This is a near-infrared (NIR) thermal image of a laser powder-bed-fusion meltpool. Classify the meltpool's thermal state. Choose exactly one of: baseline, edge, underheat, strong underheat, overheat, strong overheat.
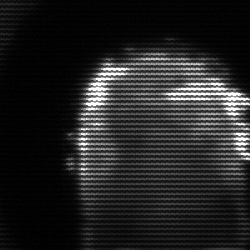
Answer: baseline